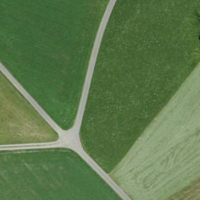
EUNIS habitat code: 24
Species observed at this site:
Fagopyrum esculentum